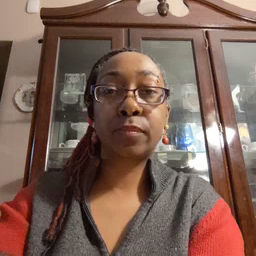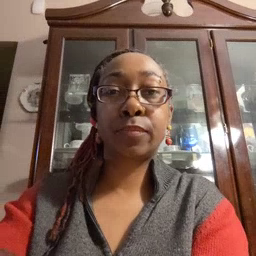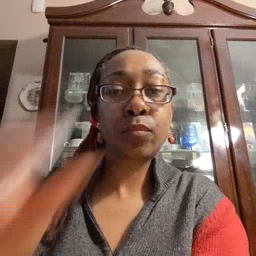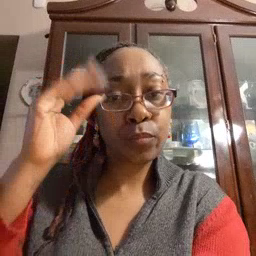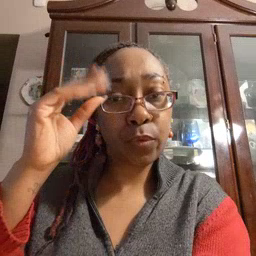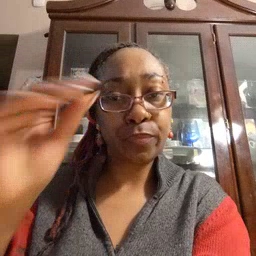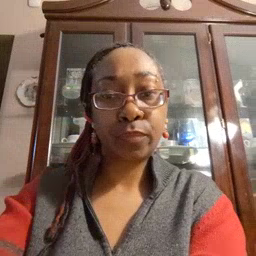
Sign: boy